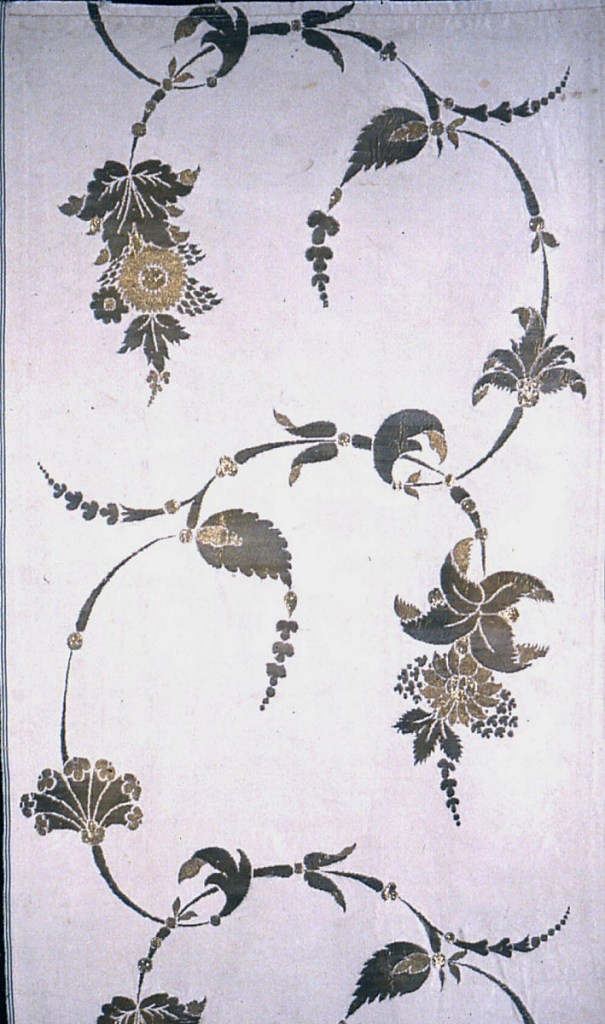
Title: Textile
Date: ca. 1740
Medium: silk, metal-wrapped silk-core yarns of three types Technique: warp-faced plain weave ground with discontinuous supplementary weft patterning (brocaded) Label: silk brocaded with metallic yarns
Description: Length of white silk brocaded with three types of gold metallic yarns, with large C-shaped curves and exotic leaves and flowers.